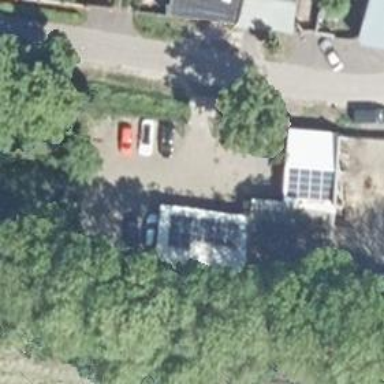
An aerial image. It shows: Parking area with surface.